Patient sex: F
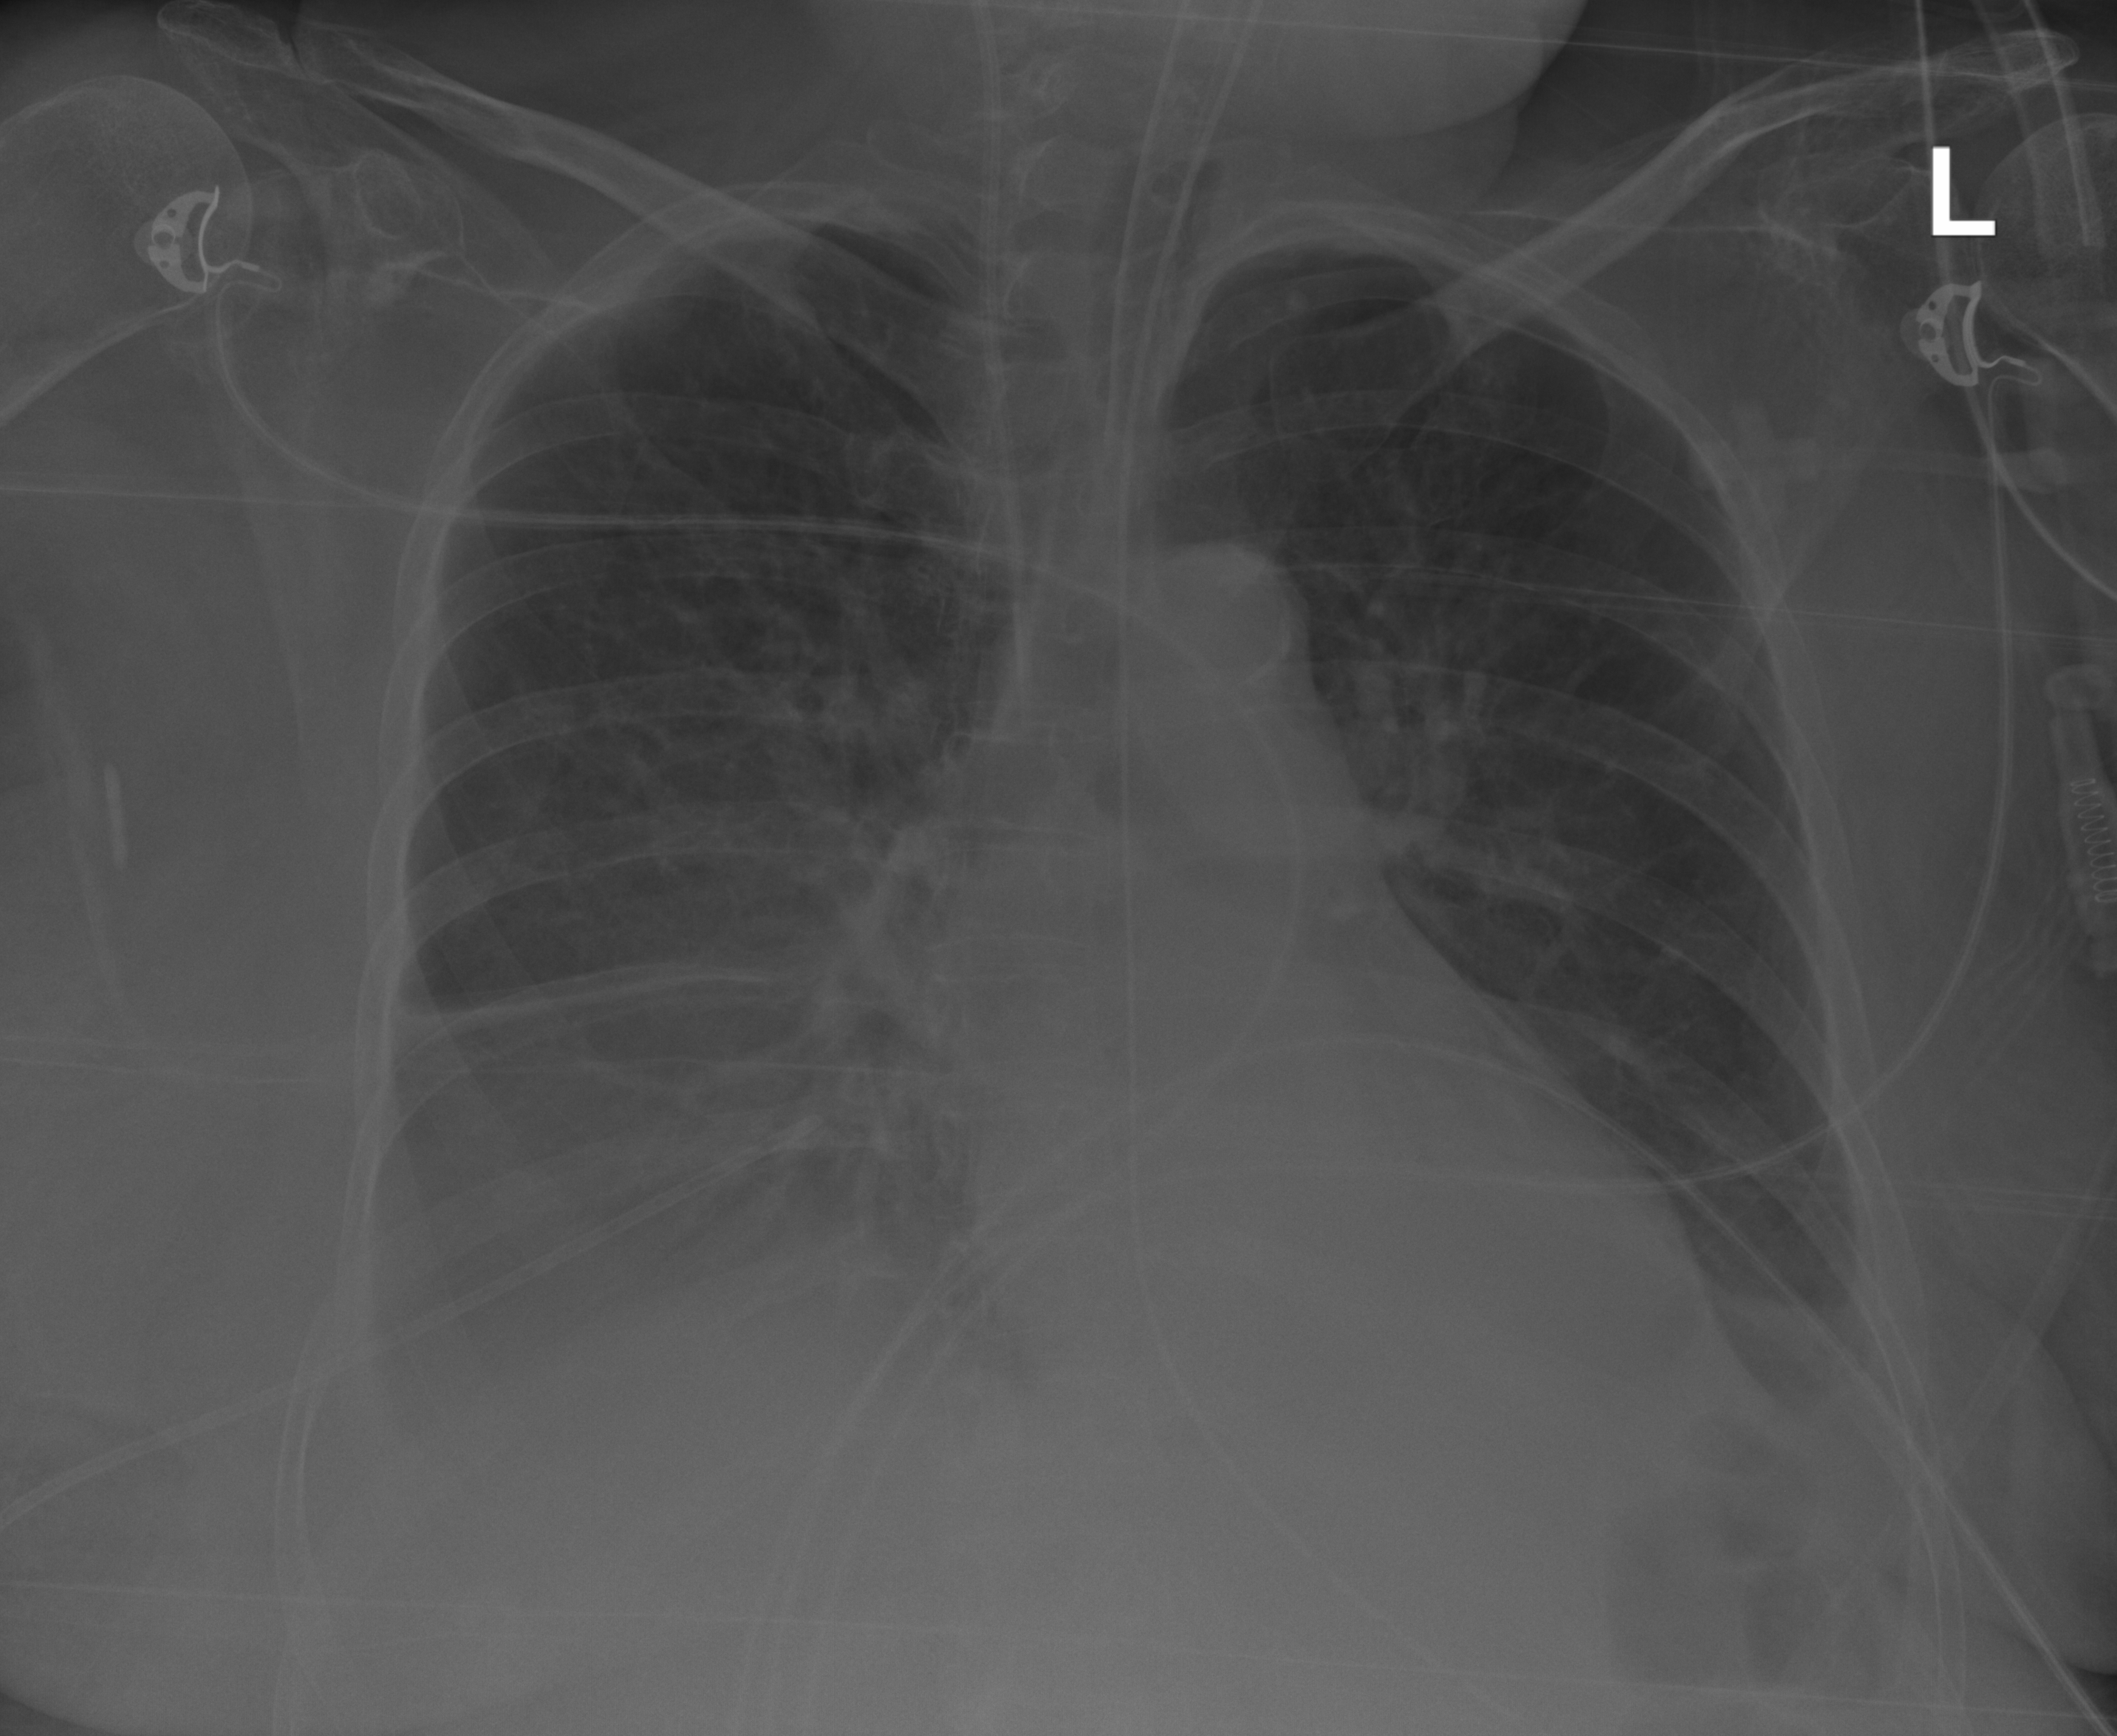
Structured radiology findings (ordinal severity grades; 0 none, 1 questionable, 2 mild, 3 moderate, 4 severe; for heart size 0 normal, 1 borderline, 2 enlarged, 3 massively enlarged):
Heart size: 1
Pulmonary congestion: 2
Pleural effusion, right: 2
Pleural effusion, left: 2
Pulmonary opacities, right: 0
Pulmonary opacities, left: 0
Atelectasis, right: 2
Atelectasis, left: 2